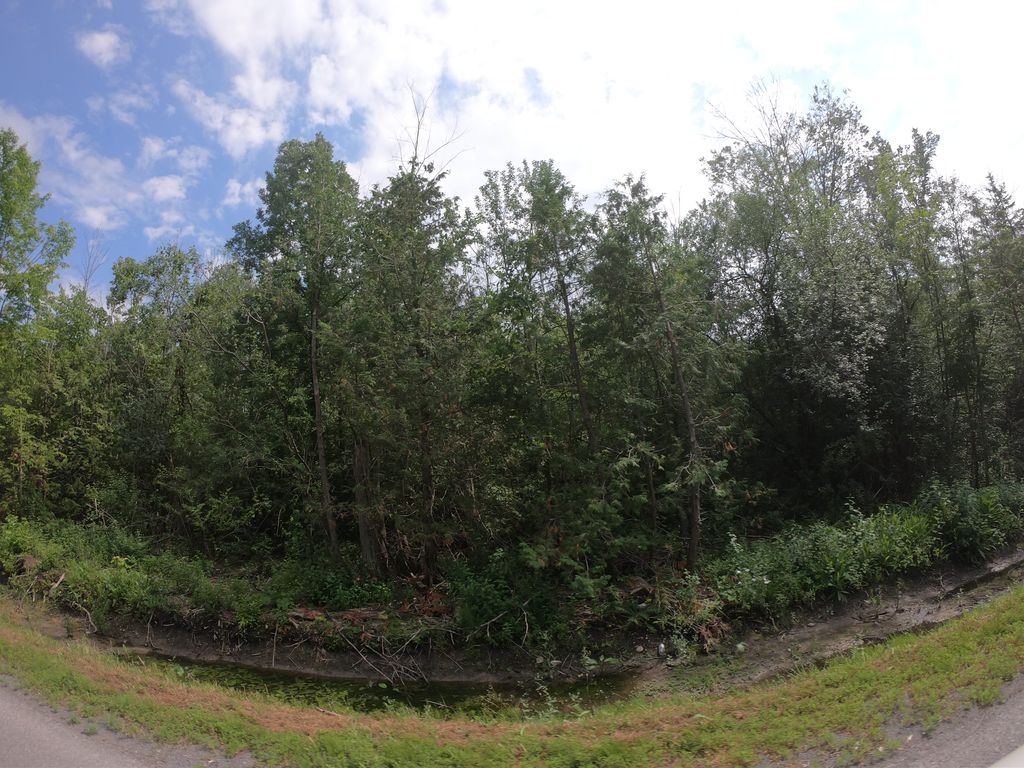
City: ottawa-gatineau